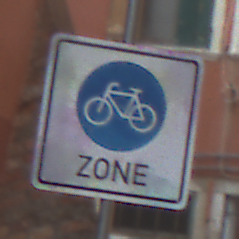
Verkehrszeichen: BeginnFahrradzone
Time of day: MorningAfternoon
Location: Outdoor (Urban)
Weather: Clear
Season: NotSpecified
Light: Natural